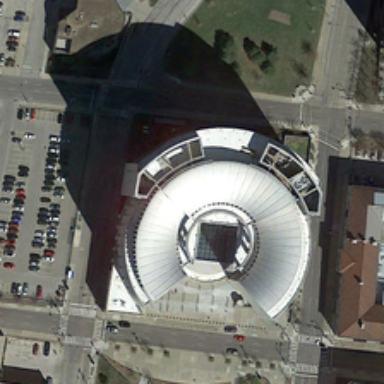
Several parking lots and buildings are around a white building .